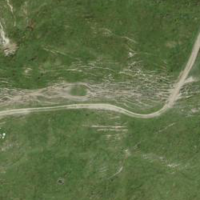
EUNIS habitat code: 24
Species observed at this site:
Cybosia mesomella